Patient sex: M
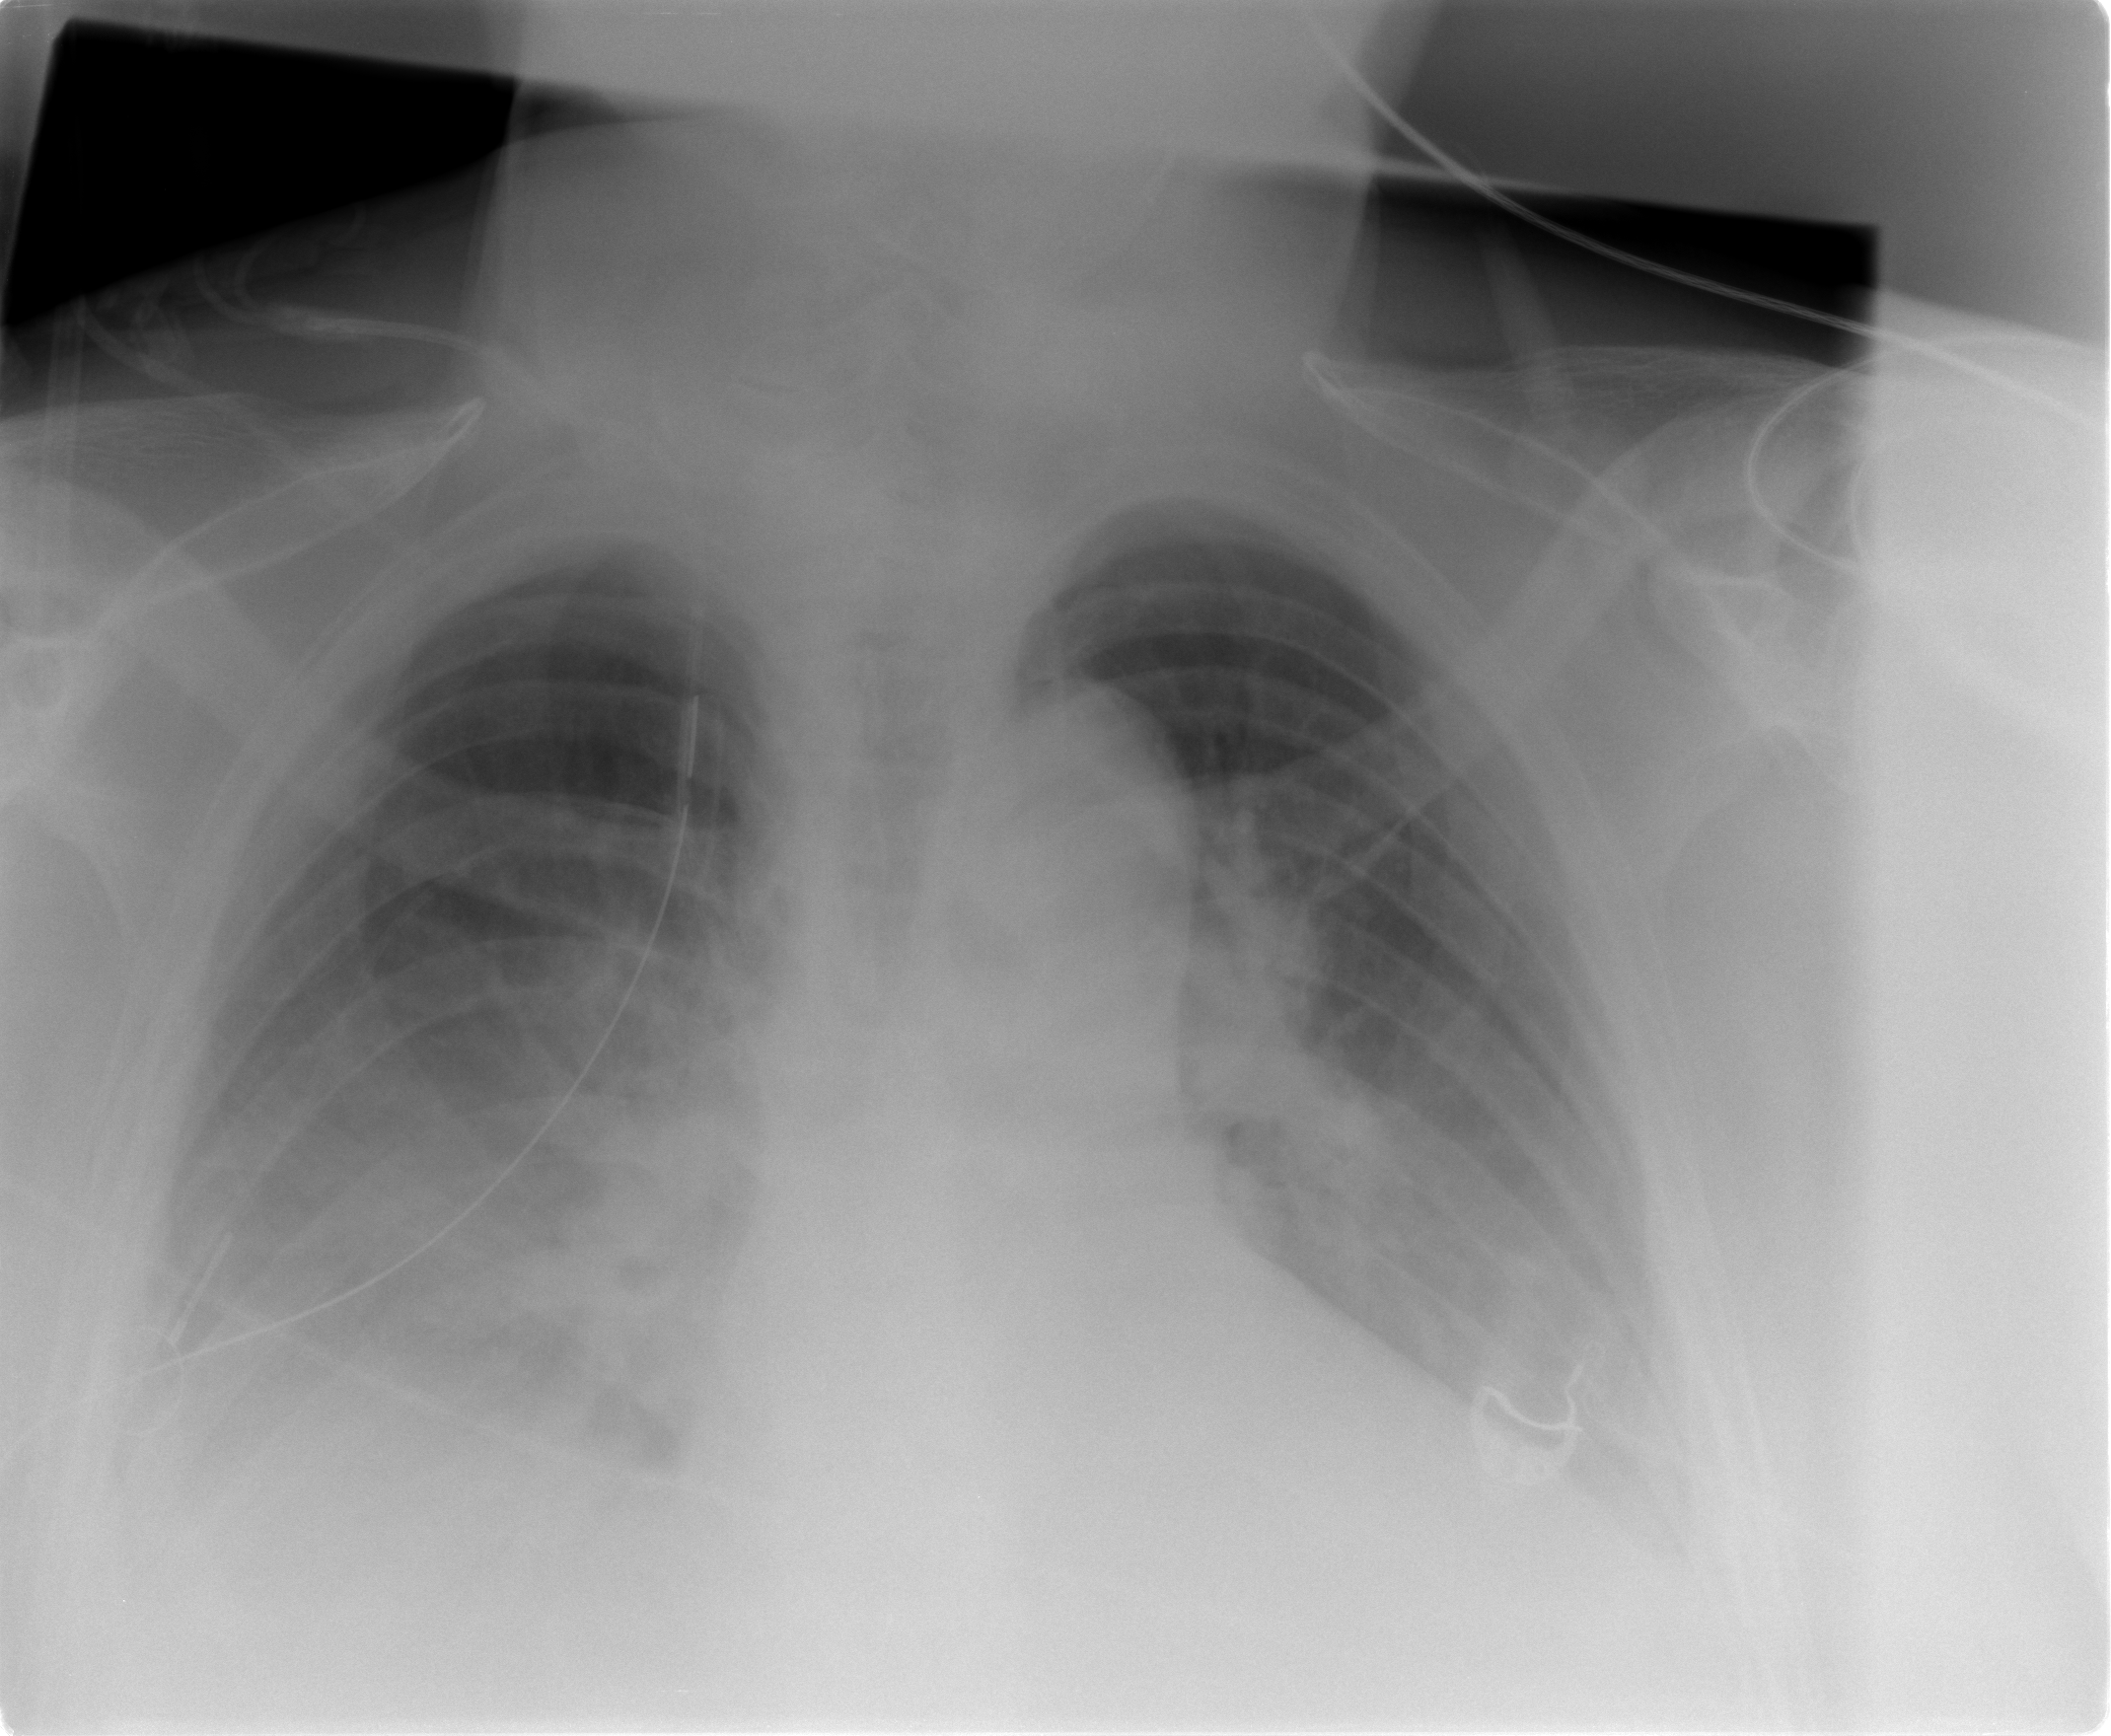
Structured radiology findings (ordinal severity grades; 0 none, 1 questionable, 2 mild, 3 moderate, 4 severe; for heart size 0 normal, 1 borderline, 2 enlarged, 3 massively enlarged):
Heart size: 2
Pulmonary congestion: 1
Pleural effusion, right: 3
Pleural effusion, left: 2
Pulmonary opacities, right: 0
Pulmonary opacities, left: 0
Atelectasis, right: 3
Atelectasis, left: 2